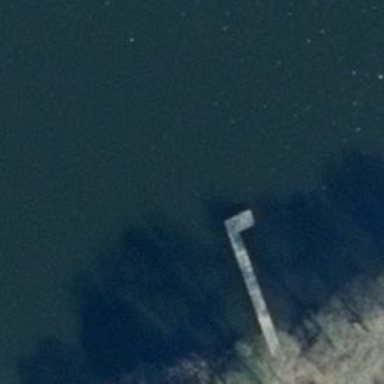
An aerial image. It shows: Man-made pier.